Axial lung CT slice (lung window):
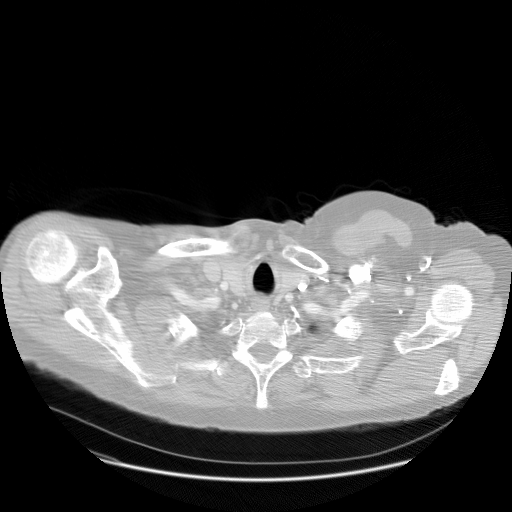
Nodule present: no